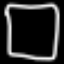
Label: square